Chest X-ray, PA view. Patient: 55 years old, sex M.
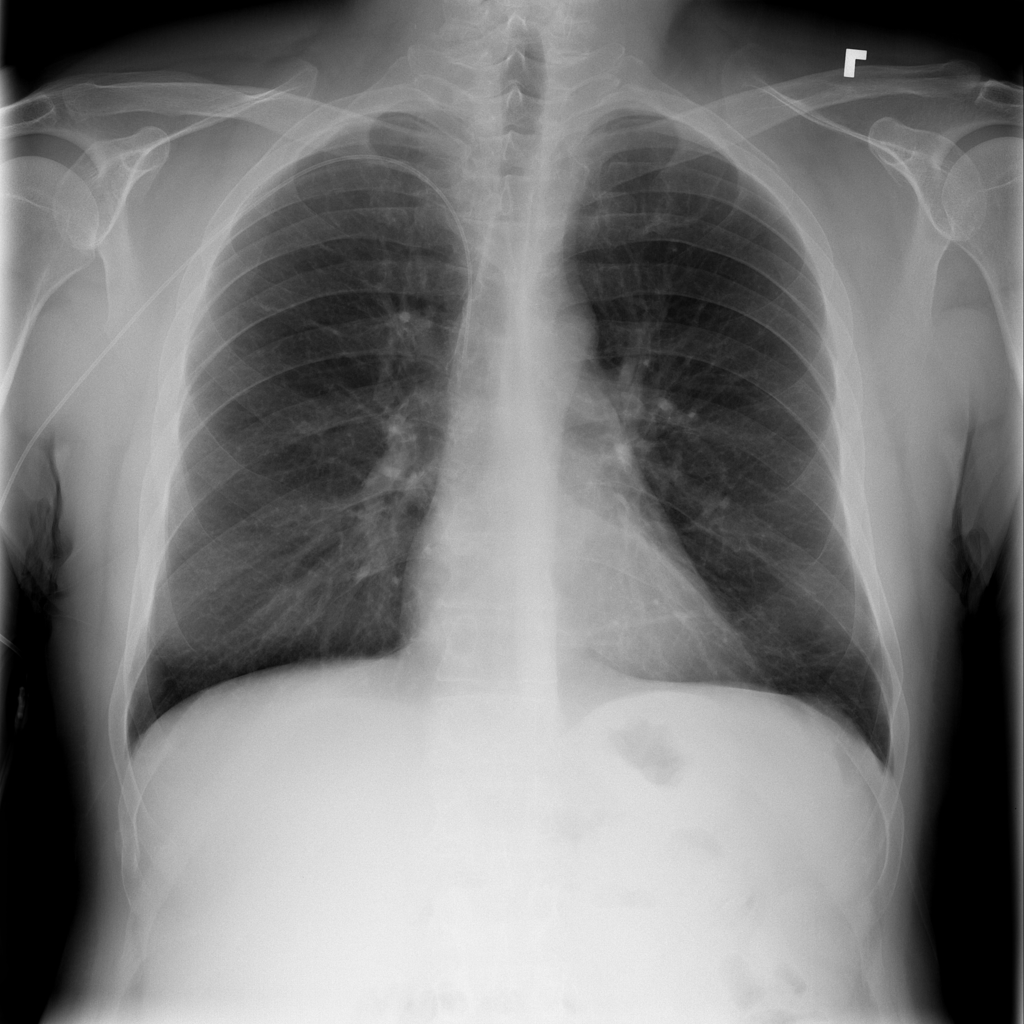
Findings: No Finding